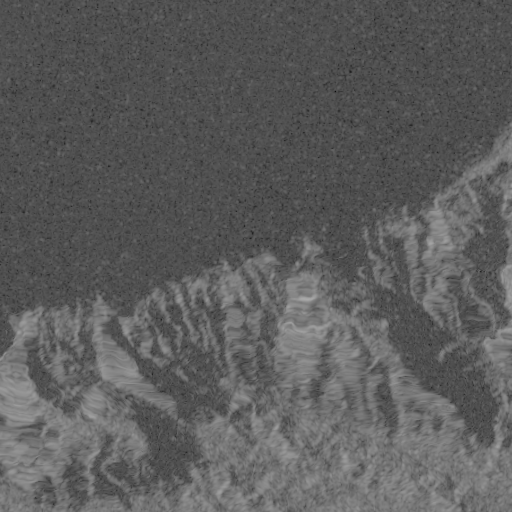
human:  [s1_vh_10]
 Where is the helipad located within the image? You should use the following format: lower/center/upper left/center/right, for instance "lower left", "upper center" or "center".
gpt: The helipad is located in the upper right of the image.
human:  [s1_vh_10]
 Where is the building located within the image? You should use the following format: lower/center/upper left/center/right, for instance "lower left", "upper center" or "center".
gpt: The building is located in the upper right of the image.
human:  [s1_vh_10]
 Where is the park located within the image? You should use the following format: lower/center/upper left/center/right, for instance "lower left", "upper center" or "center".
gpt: There is no park in the image.

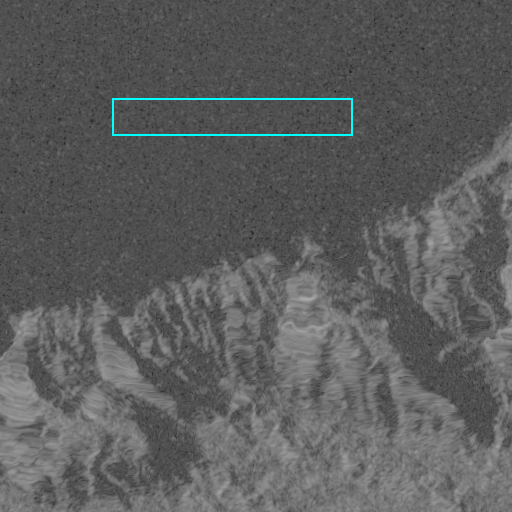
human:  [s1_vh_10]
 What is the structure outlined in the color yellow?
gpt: There is no yellow outline.
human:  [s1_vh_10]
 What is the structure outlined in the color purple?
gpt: There is no structure outlined in purple.